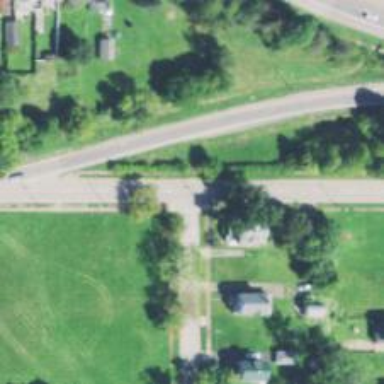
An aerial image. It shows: Historic road.